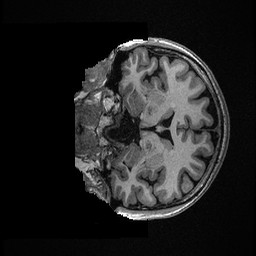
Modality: T1w
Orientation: coronal
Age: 43
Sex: female
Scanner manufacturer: ge
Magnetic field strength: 3 T
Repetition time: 0.006952 s
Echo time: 0.00292 s